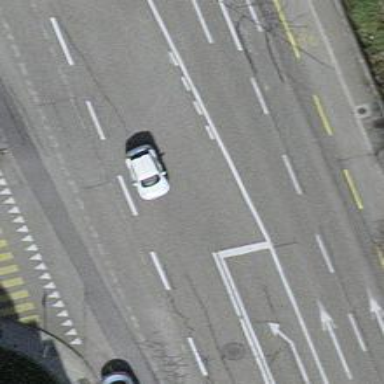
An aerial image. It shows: Primary road with asphalt surface.